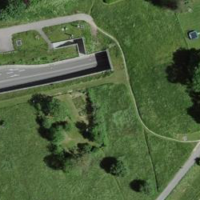
EUNIS habitat code: 25
Species observed at this site:
Aegithalos caudatus